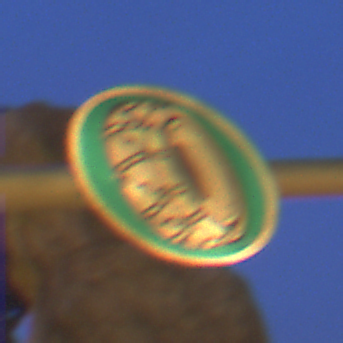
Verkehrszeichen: SchneekettenVorgeschrieben
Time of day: Night
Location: Outdoor (Urban)
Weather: Clear
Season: NotSpecified
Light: Artificial